Question: I have a variable called $authors_id that gives me an array of 3 users, and inside each user theres an ID i need to call to be able to get their pics.
Here:

i have tried calling it like this:
'''
$authors_img = $authors_id[0]['data]['ID'];
'''
But it doesnt work. Can someone point me out what im doing wrong?
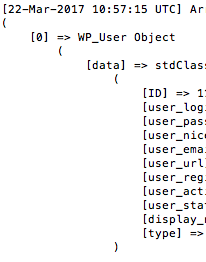
Answer: What you need is:
'''
$authors_img = $authors_id[0]->data->ID;
'''